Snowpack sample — Loveland Pass, Silver Plume, Colorado, USA (2/11/26, 12:00 PM MST)
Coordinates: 39.663, -105.886
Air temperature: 35 °F
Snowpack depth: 82 cm
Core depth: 20 cm
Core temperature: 17.6 °F
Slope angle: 13°, slope face: 12°
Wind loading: high
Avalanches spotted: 1
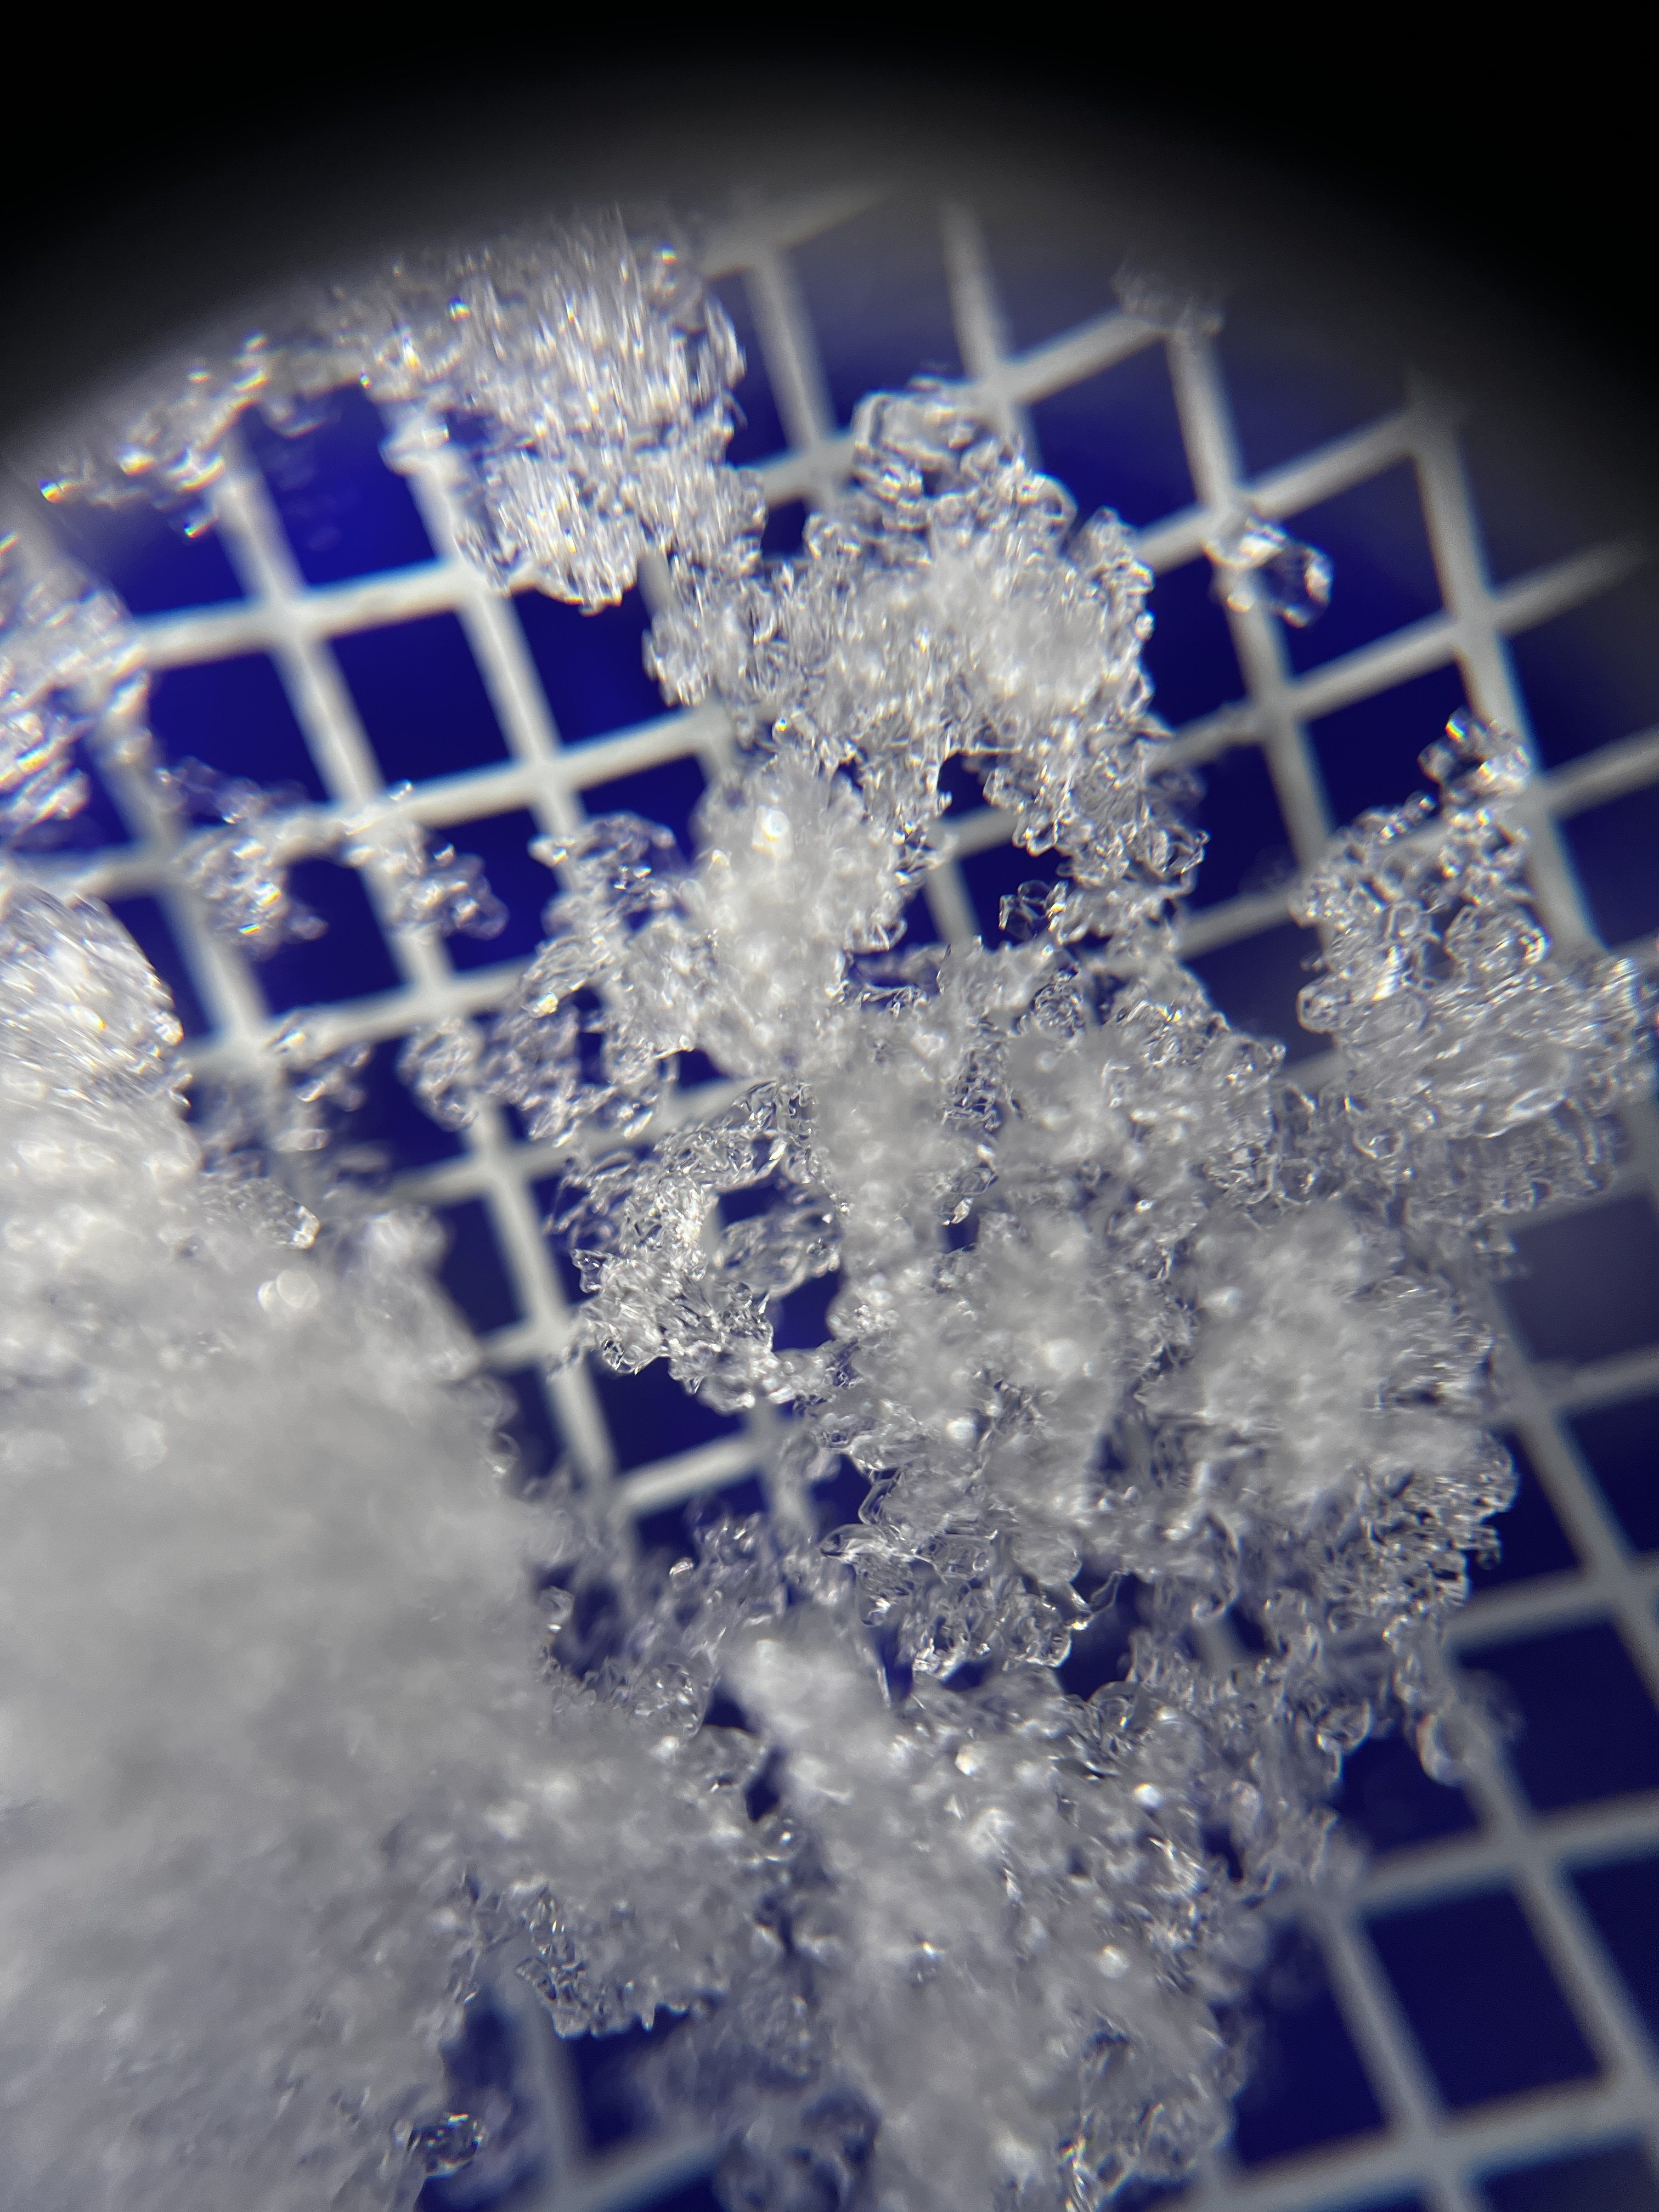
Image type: magnified_profile
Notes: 1 small avalanche spotted on the north side of the bowl, lots of wind loading